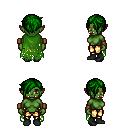
a pixel art fantasy rpg character, female body template, orc, green skin, green tattered cape, gold greaves, green pixie cut hairstyle, leather bracers, black shoes, four views (front, back, left, right), 2x2 character sprite sheet, small pixel art, hard edges, no anti-aliasing